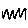
Label: zigzag